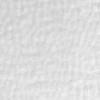
Label: no_change